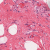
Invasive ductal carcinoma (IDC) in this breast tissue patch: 0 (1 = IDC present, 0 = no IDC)